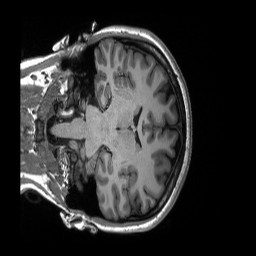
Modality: T1w
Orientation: coronal
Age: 23
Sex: female
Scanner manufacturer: siemens
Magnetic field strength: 3 T
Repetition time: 2.3 s
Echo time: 0.00298 s